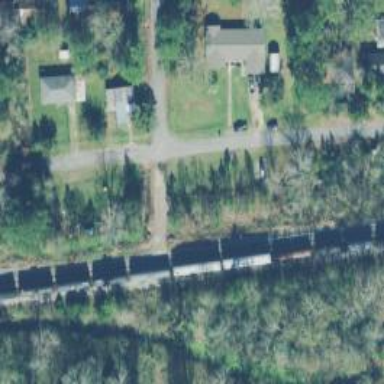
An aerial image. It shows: Rail spur service.